На подставке лежит тело массой $m$, подвешенное на пружине жесткостью $k$ (см. рисунок).  В начальный момент пружина не растянута. Подставку начинают опускать вниз с ускорением $a$.
Через какое время подставка оторвется от тела?
Каким будет максимальное растяжение пружины?
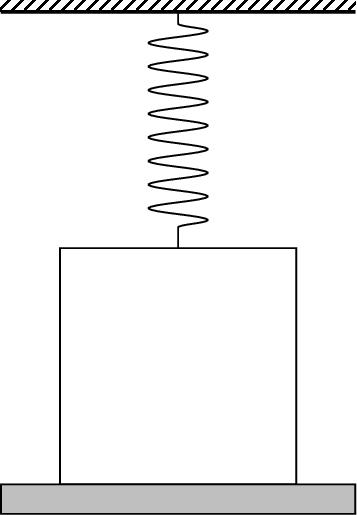
Через какое время подставка оторвется от тела?
Ответ: $$ t=\sqrt{2 \frac{M}{h} \cdot \frac{g-a}{a}}. $$

Каким будет максимальное растяжение пружины?
Ответ: $$ x_{0}=\frac{M g}{k}+\frac{M \sqrt{a(2 g-a)}}{k}. $$
Темы:
T, Механика, Динамика, Колебания, Всероссийские, Пружина